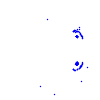
Particle: pion